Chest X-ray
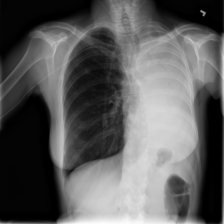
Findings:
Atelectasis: negative
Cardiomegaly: negative
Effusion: positive
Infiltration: positive
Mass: negative
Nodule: negative
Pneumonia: negative
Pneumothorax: negative
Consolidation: positive
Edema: negative
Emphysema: negative
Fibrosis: negative
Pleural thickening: negative
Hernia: negative